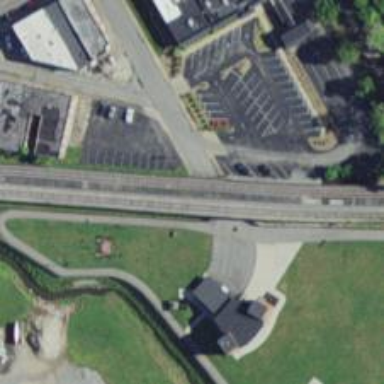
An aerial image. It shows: Bridge with two railway tracks.